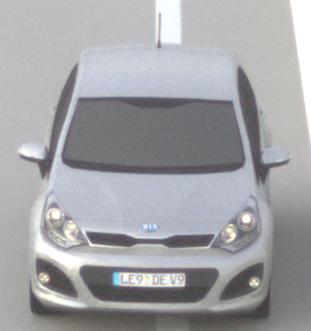
Make: KIA
Model: Rio 1.2
Detailed model: Rio (UB)
Model produced from: 2011/09
Model produced until: 2015/01
Doors: 3
Color: white
Road condition: dry road
Daytime: sunrise or sunset
Contrast: low contrast